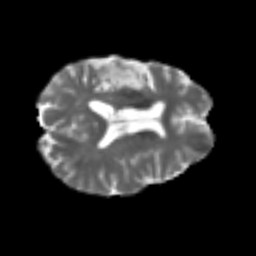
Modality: T2w
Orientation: axial
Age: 68
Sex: female
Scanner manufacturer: siemens
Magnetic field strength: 3 T
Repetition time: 4.987 s
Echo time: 0.0792 s